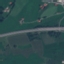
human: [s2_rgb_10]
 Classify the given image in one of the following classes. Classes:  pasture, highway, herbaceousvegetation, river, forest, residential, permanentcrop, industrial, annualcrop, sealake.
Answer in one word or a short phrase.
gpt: Highway